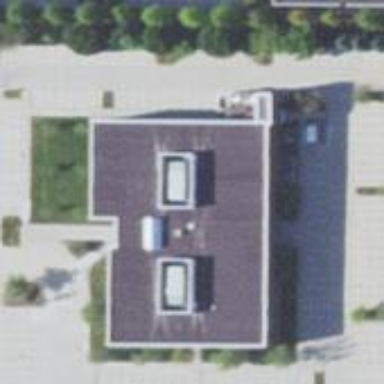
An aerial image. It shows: Commercial building.